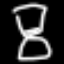
Label: hourglass